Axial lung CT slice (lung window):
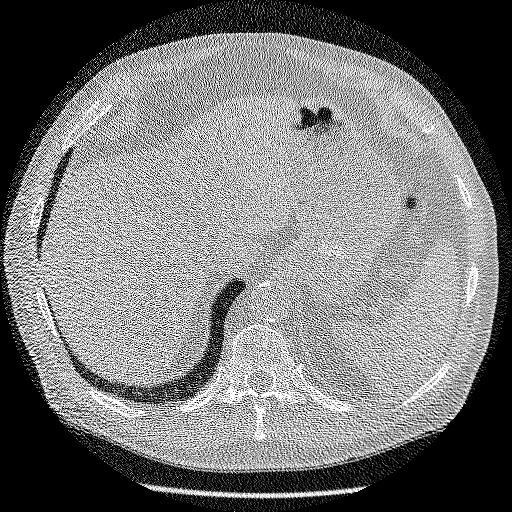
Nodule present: no